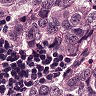
Metastatic tissue present: yes